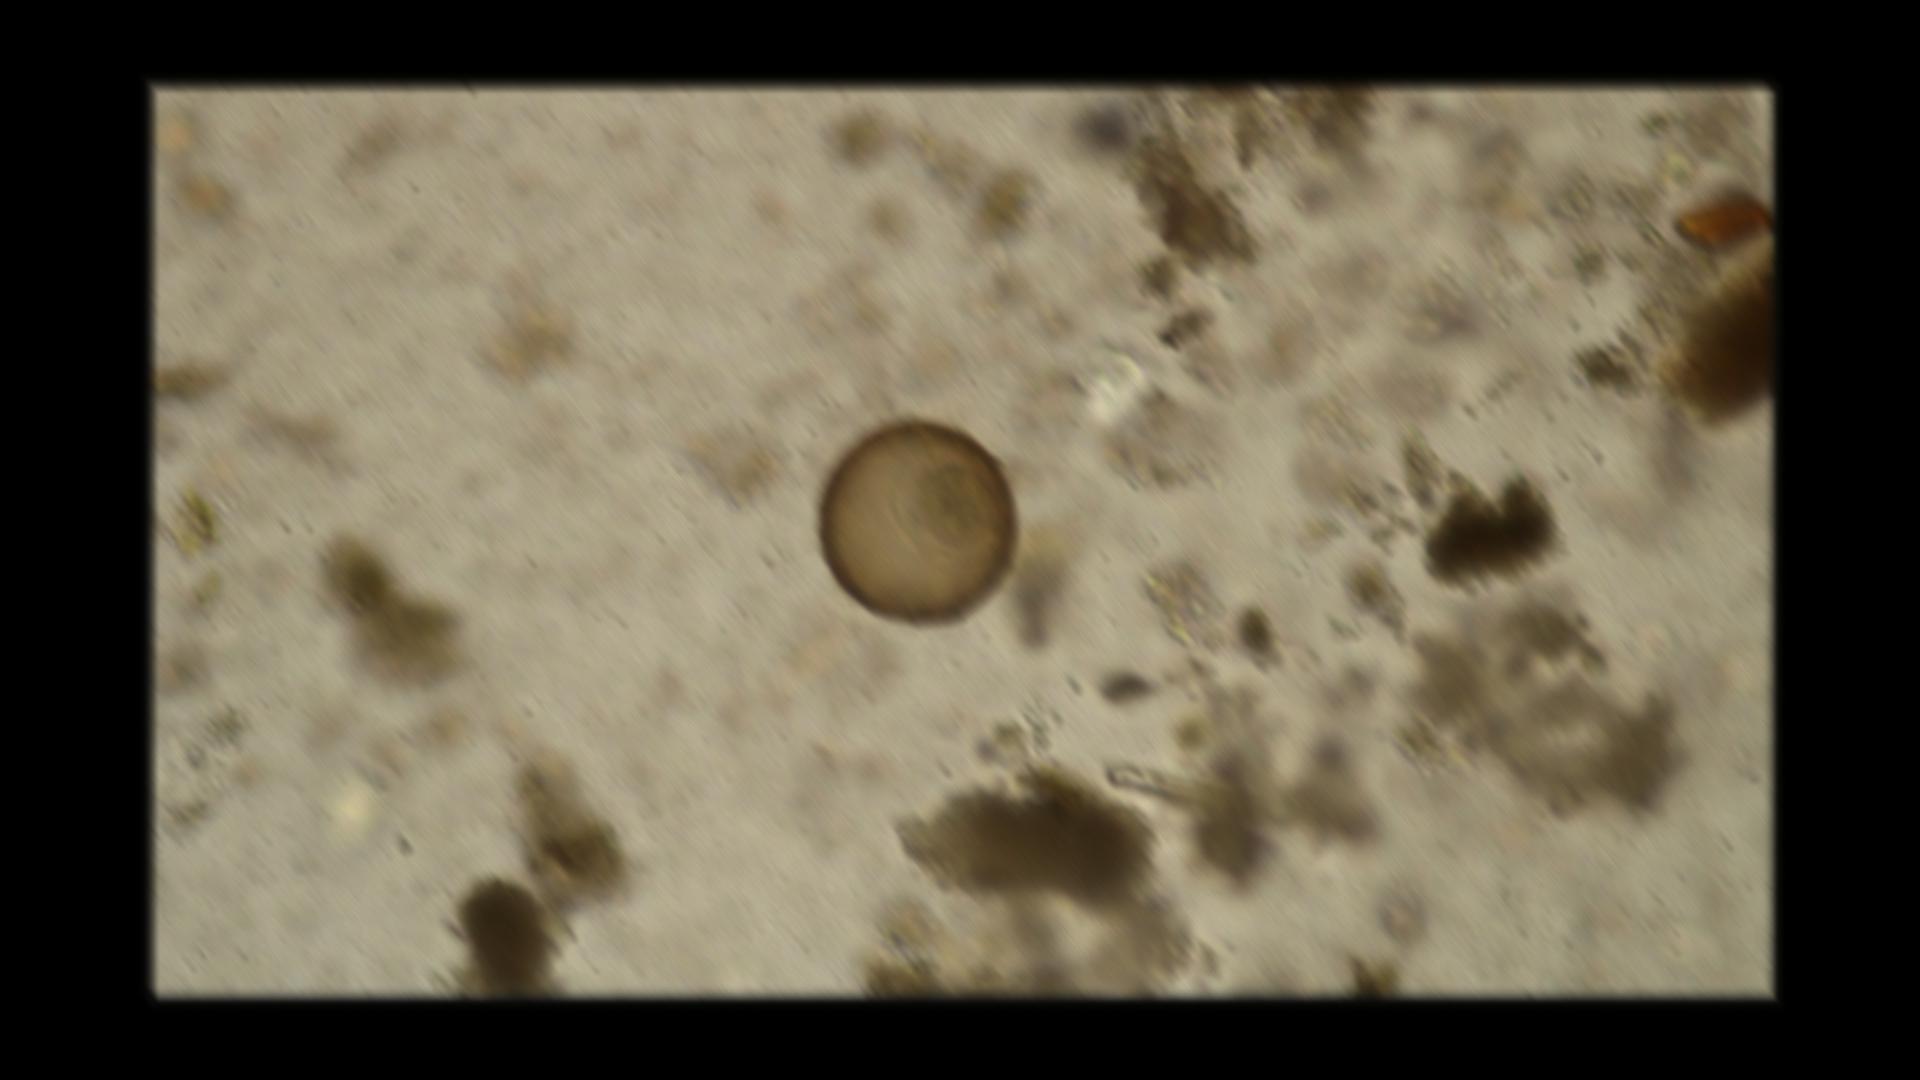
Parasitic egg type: Hymenolepis diminuta